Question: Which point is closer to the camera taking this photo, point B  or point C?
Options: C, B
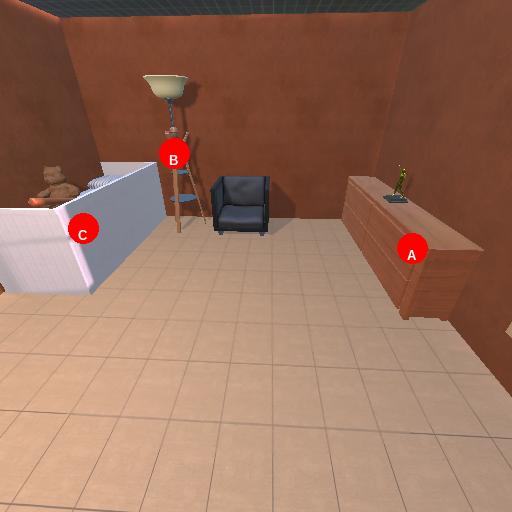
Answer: C